Question: binary operation are . this way I can do '| ^ &' in order ro emit a new sequence.
However , sometimes there are 'Enum''s which doesnt have a 'base 2' values attached to it
(or value at all).
ie:

I would like to 'Enhance || derive|| attach' values to the Enum ( if posssible ) to each entry.
so I will be able to do :
'''
if (MyListItemType== Header |Footer ) ...
'''
is it possible ? or is there any tricky work arounds ?
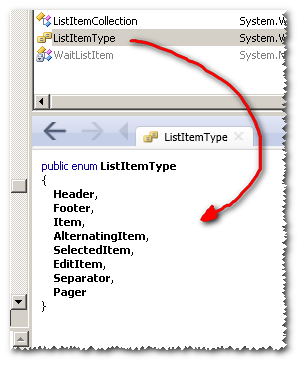
Answer: > I would like to Enhance || derive|| attach values to the Enum ( if posssible ) to each entry.
You can't do that (short of redefining the enum). But when it is in code you don't own, it's over. There can already exist code that relies on the numbering, changing the int values would break that code.
But this usually means the Enum was not intended to be a bit-set, so trying to use it as one probably isn't a good idea anyway.
It's a design decision for the creator of the code.
Look at your example list:
'''
var item = ListItemType.Header | ListItemType.Footer | ListItemType.SelectedItem;
'''
Can 'item' really be a header, a footer and a selected item at the same time? This is a list of mutually-exclusive options.